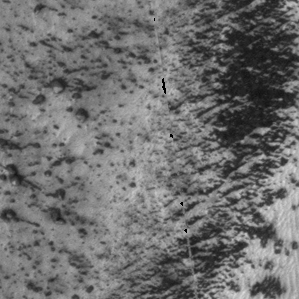
Label: frost